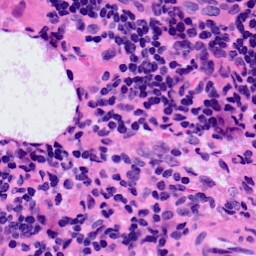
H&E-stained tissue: LymphNode